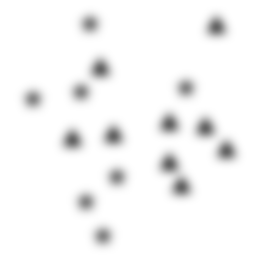
Squares: 0
Triangles: 9
Stars: 7
Total shapes: 16